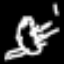
Label: fork